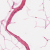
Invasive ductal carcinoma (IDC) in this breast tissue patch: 0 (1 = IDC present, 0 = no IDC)